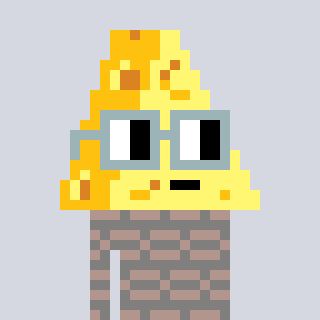
a pixel art character with square dark gray glasses, a cheese-shaped head and a bluegrey-colored body on a cool background